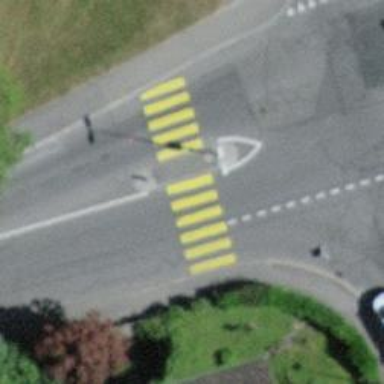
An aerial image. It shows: Marked crossing with zebra crossing. There is island at the crossing.